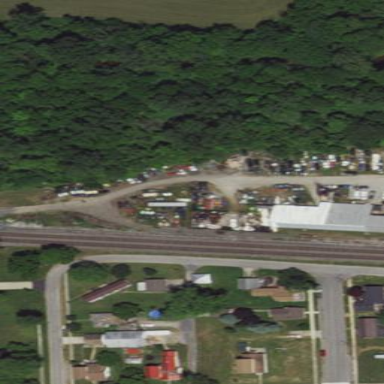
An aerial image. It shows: Car repair shop.